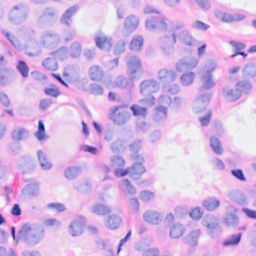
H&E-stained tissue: Breast